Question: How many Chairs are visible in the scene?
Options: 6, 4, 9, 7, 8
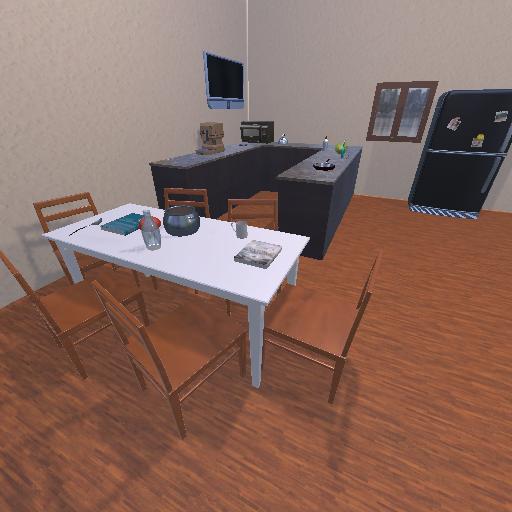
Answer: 6